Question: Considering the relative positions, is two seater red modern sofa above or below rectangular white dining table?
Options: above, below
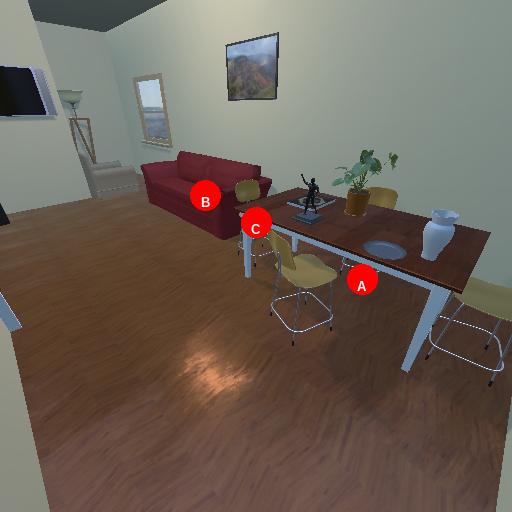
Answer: above